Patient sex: F
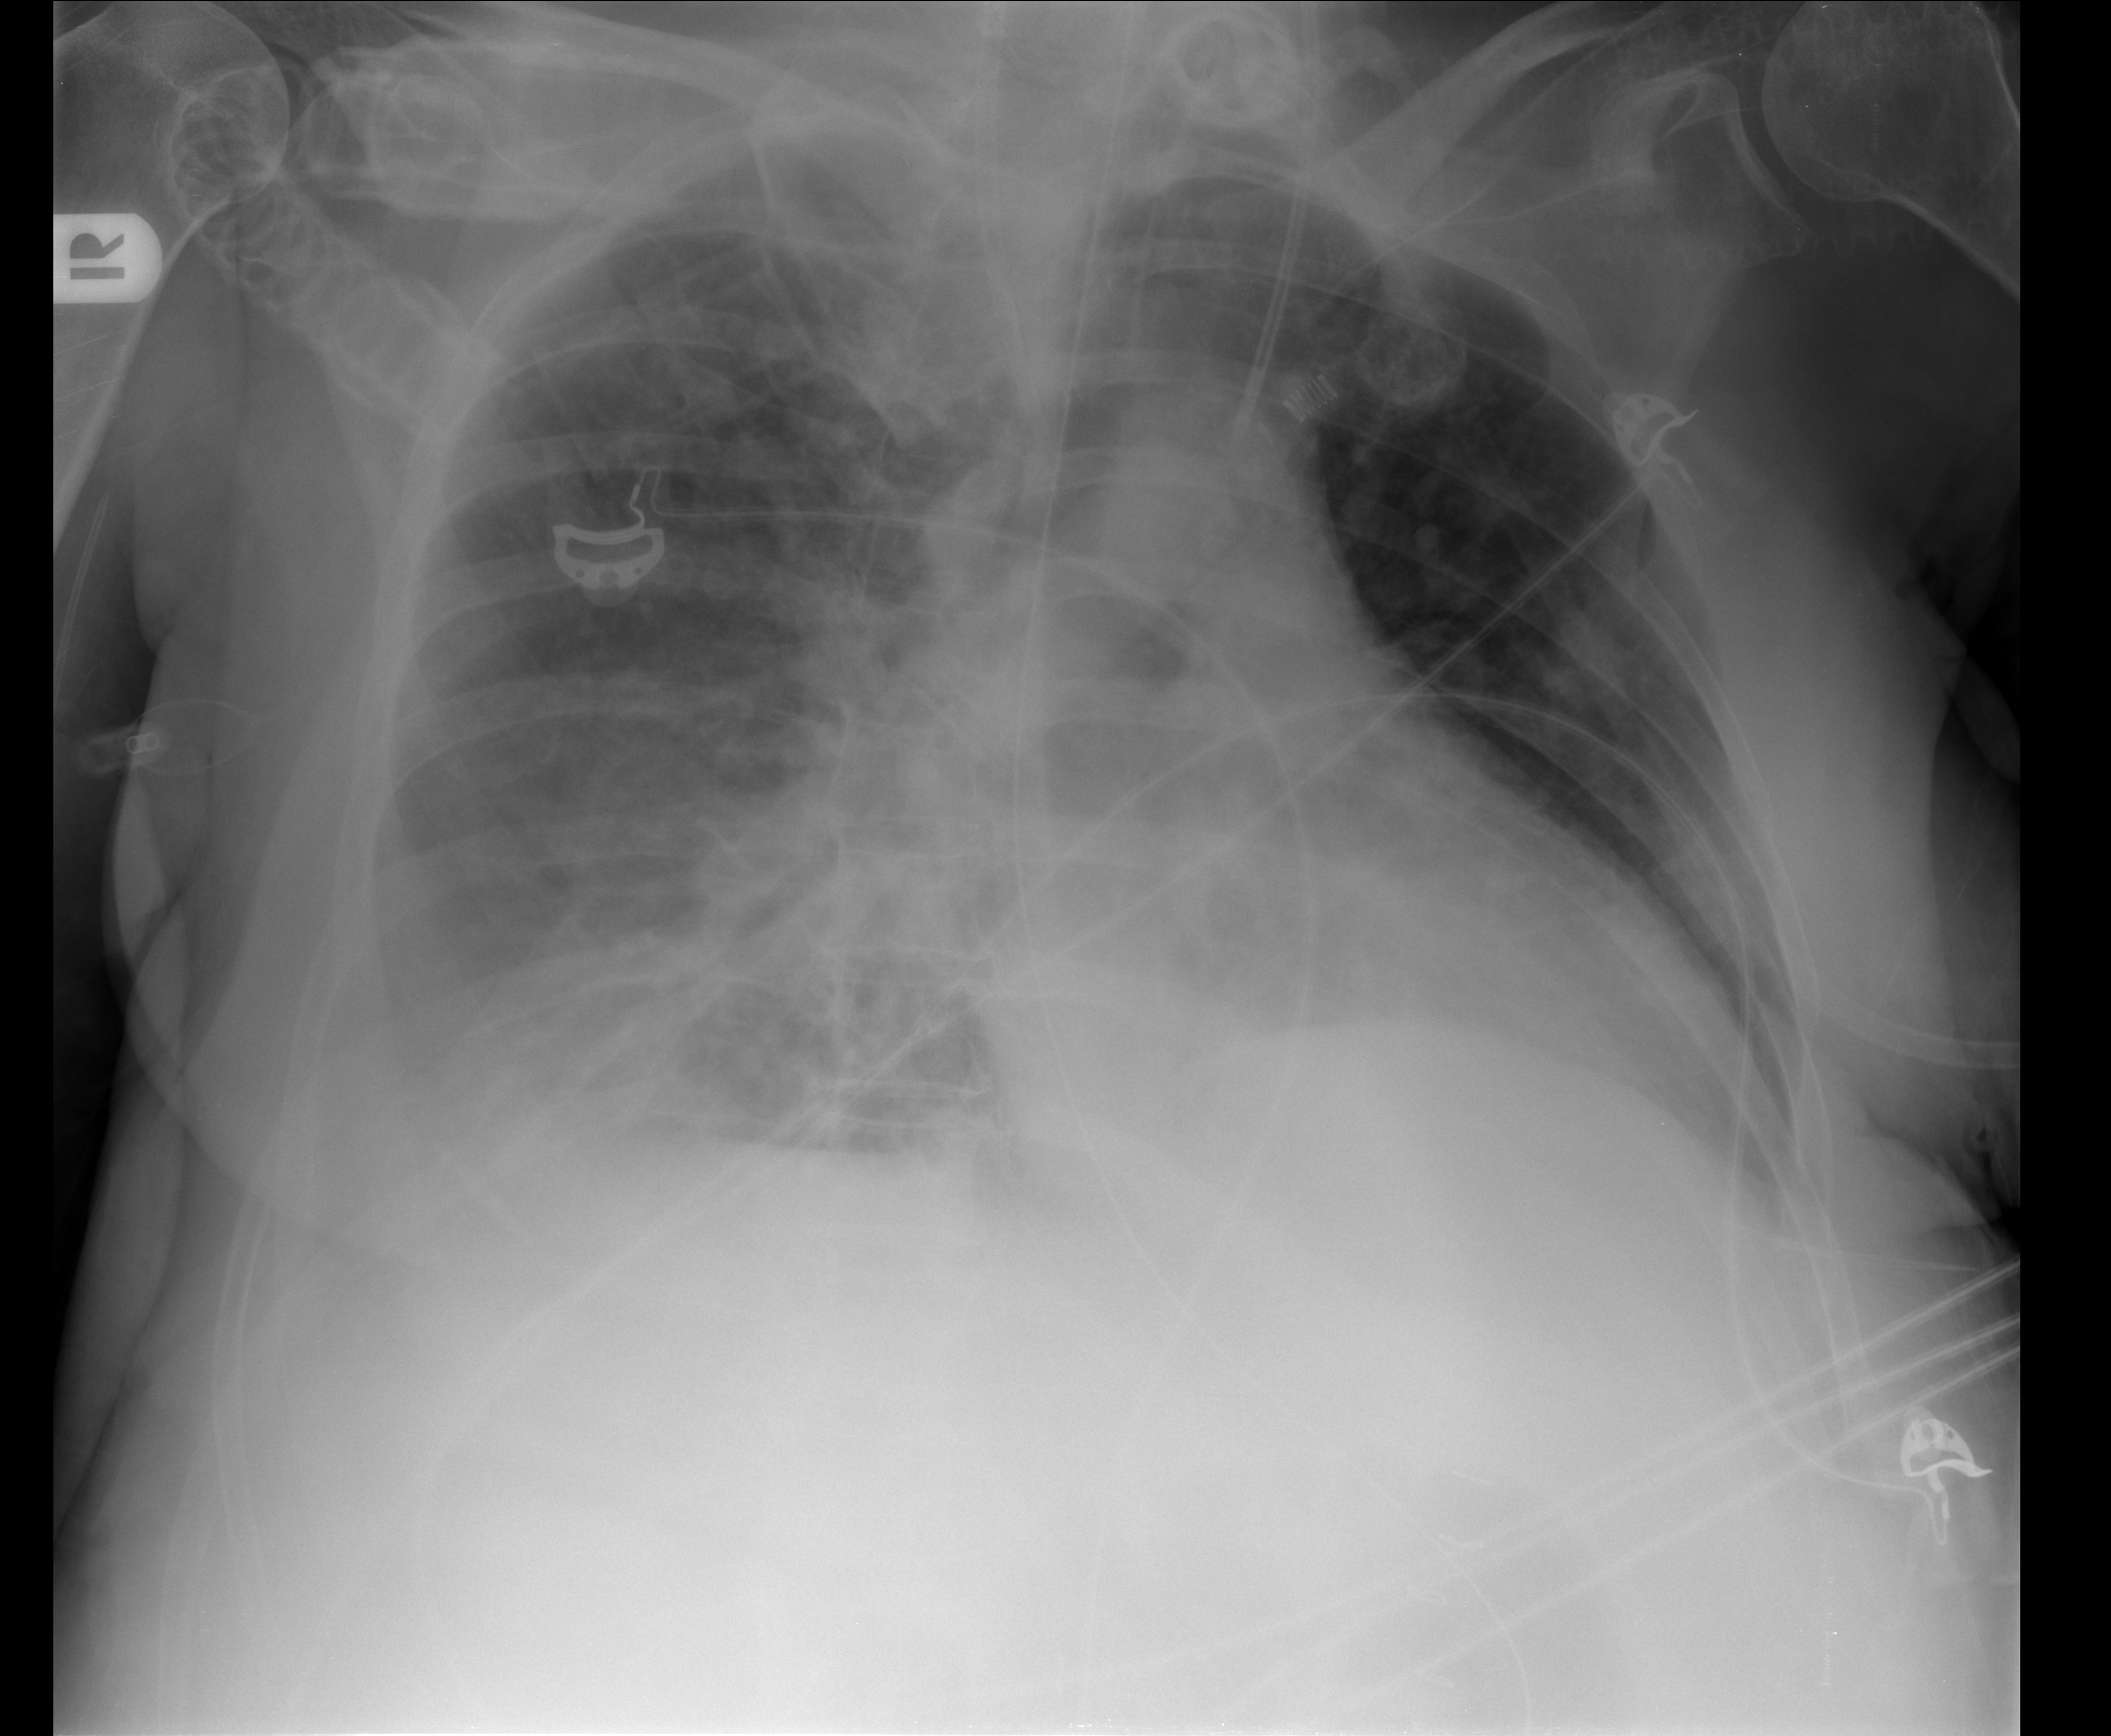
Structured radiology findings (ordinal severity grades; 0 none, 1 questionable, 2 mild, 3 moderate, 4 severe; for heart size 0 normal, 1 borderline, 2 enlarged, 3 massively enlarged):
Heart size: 2
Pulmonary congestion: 1
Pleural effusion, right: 2
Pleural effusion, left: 0
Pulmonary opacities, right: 1
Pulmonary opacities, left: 0
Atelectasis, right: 2
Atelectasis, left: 0